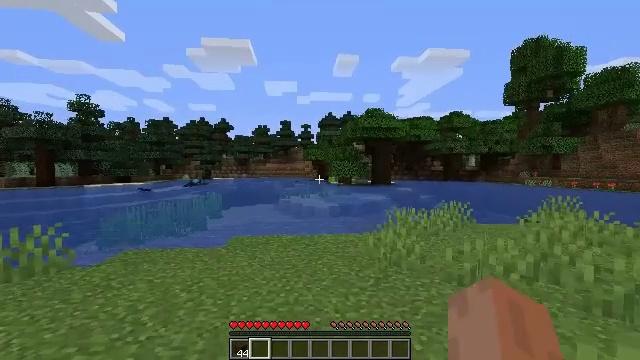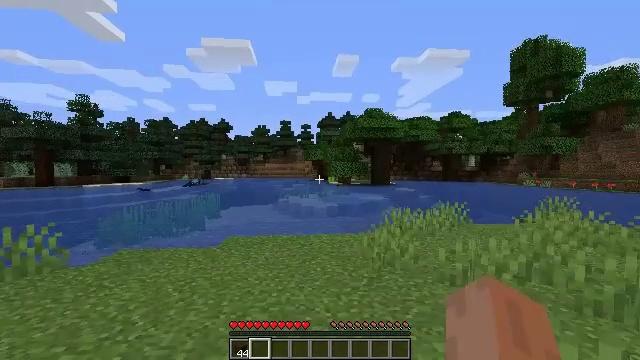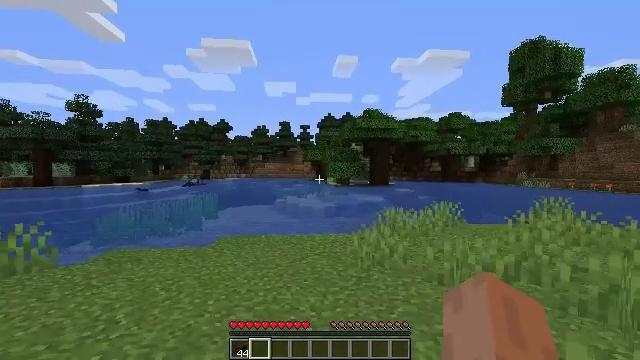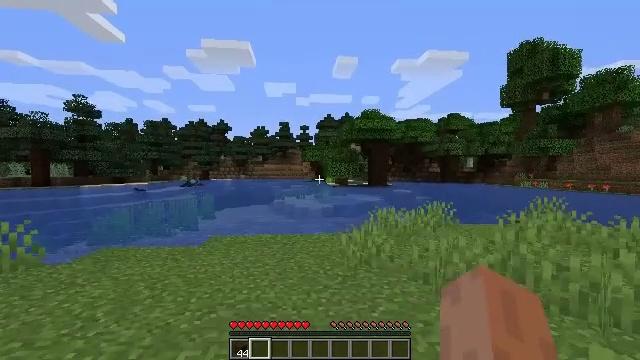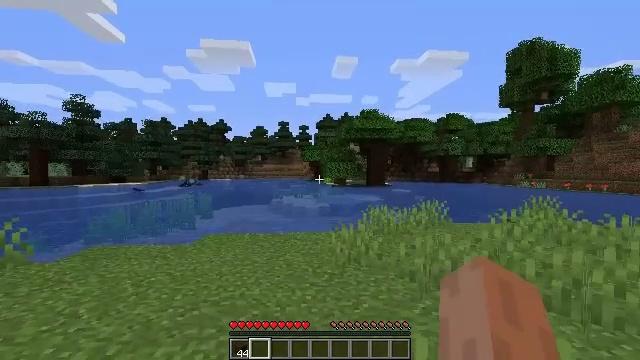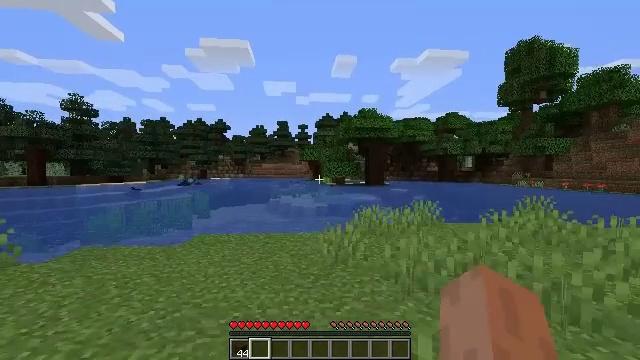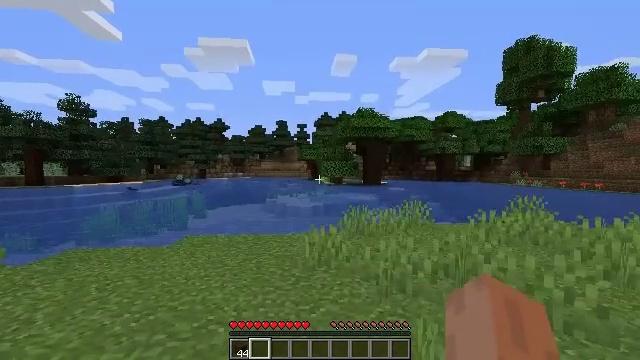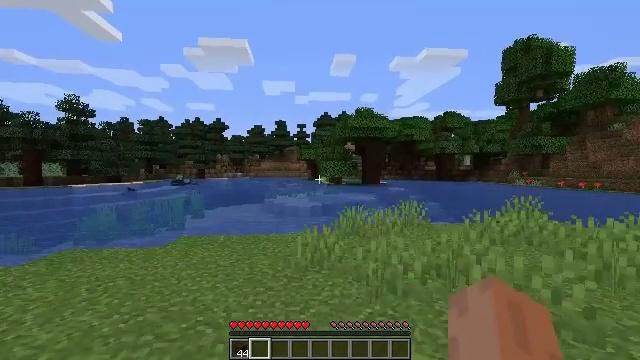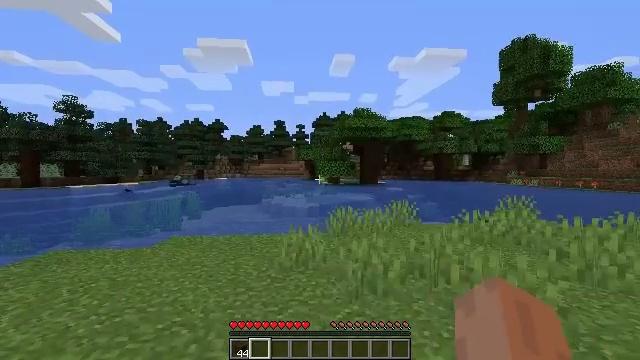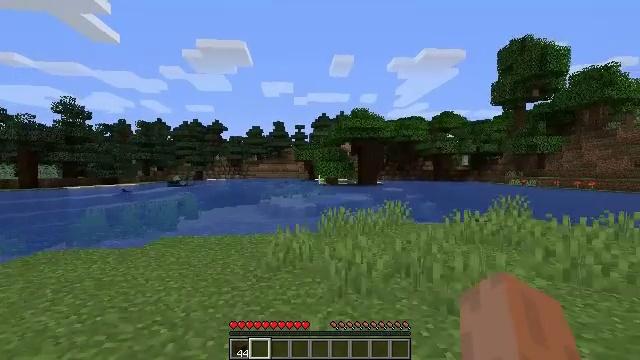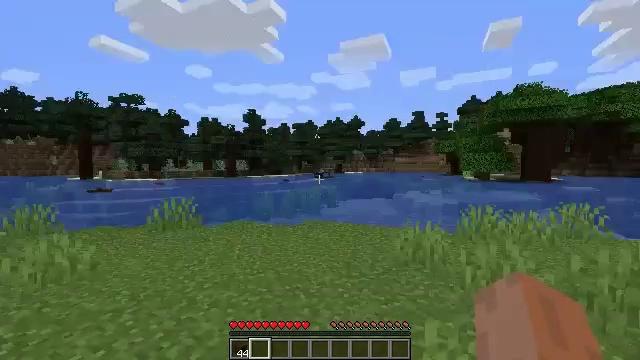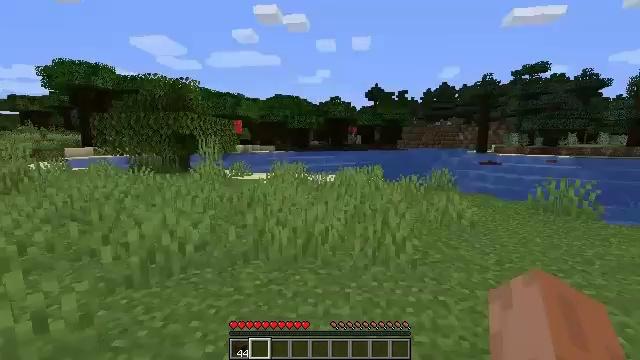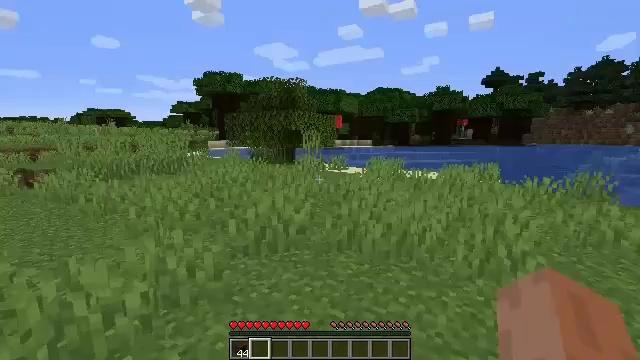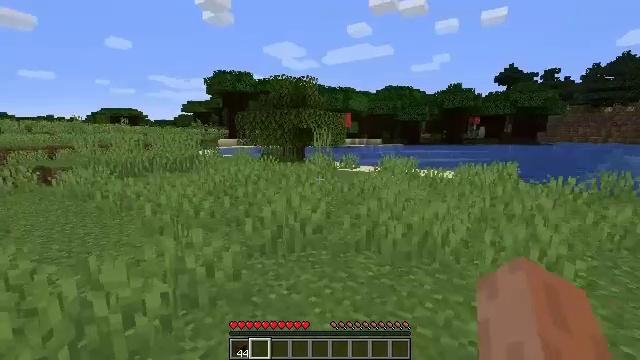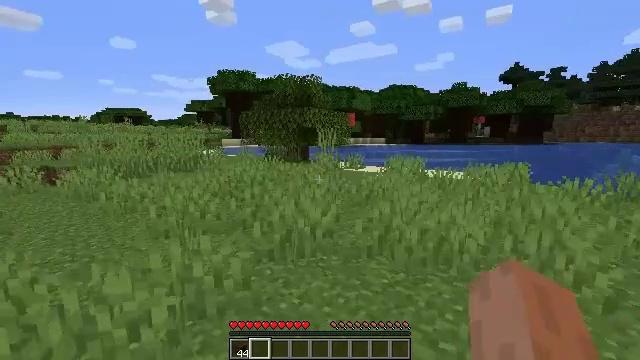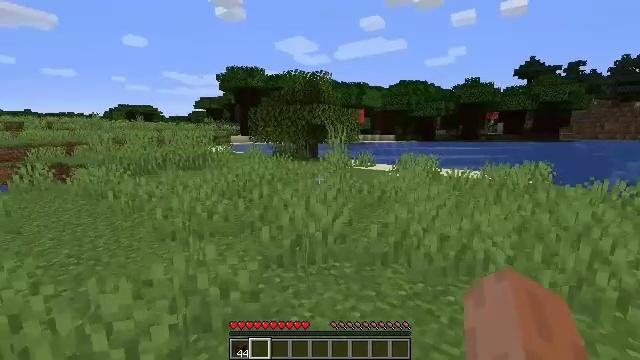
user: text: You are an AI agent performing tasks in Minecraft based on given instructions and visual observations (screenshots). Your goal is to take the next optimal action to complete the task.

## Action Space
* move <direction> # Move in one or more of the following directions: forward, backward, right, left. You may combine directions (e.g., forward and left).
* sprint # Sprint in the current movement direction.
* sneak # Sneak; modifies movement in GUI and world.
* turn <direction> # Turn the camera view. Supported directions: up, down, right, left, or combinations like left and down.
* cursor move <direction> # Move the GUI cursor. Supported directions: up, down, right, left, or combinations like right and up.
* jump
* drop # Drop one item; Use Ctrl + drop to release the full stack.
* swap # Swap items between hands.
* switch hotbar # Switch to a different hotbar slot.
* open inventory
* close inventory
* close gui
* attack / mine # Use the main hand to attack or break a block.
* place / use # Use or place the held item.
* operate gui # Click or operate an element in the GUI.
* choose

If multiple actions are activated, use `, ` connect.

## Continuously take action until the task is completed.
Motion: motion action
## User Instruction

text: Gather the peony by left-clicking.
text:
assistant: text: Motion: move right
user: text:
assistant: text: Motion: move right
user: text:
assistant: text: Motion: move right
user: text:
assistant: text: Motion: move right
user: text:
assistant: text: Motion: move right
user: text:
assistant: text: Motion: move right
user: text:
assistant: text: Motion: move right
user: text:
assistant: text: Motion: move right
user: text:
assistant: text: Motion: move right
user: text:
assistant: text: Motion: move forward and move right, turn left and down
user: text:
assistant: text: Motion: move forward and move left, turn left and down
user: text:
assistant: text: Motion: move forward and move left, turn left and down
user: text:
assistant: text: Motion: move forward and move left, turn left
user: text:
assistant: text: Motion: move forward
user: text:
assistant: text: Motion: move forward, turn left
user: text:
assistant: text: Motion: move forward, turn left
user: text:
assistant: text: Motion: move forward
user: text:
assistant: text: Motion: move forward
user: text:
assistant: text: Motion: move forward, turn left and down
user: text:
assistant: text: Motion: move forward, turn left and down
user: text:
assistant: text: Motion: move forward, sprint, turn left and down
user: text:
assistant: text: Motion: move forward, sprint, turn left
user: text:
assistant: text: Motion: move forward, sprint, turn left
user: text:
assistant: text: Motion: move forward, jump
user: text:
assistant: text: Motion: move forward, turn left, jump
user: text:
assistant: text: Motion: move forward, jump
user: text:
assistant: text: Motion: move forward, jump
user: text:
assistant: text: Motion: move forward, jump
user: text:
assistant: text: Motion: move forward, jump
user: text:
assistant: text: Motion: move forward, jump